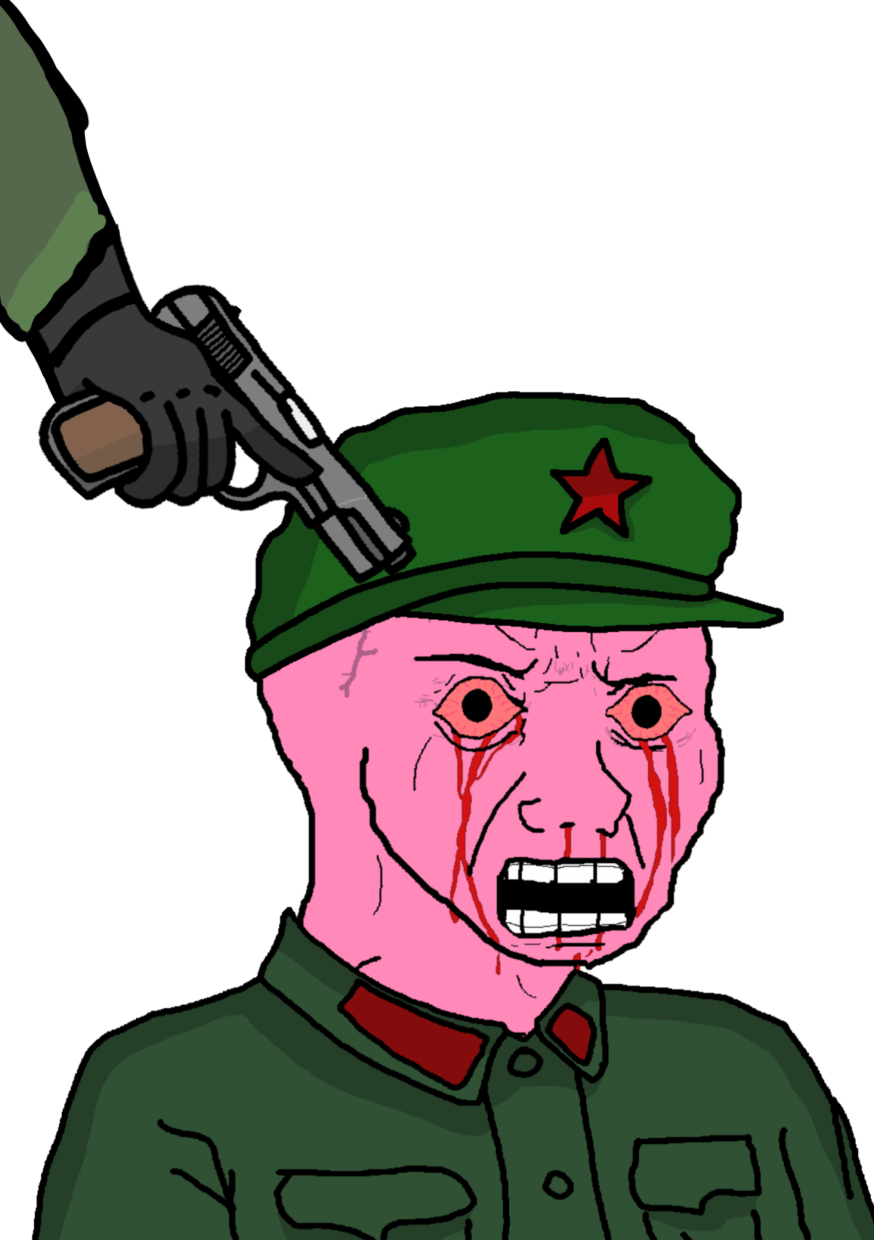
Label: 5_Rage